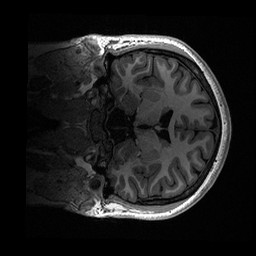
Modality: T1w
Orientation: coronal
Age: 20
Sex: female
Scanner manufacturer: ge
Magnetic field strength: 3 T
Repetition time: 0.006952 s
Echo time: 0.00292 s